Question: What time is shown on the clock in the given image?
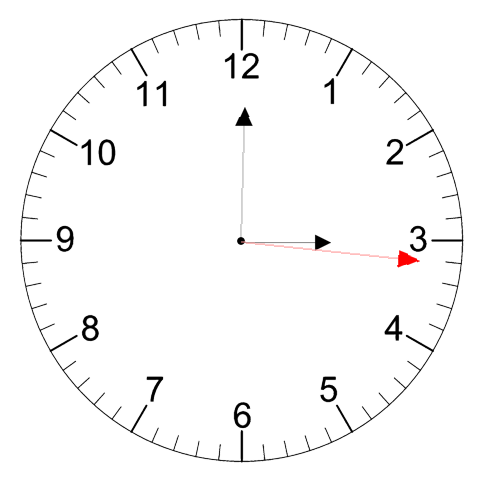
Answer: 03:00:16